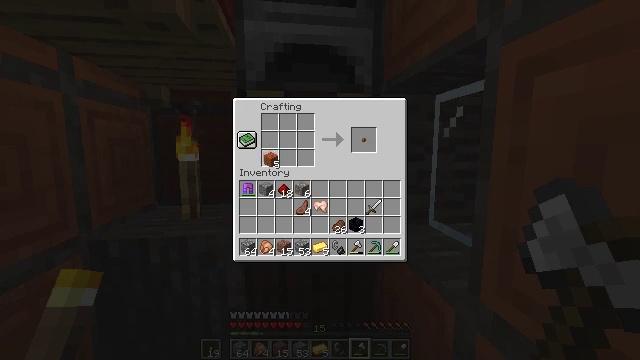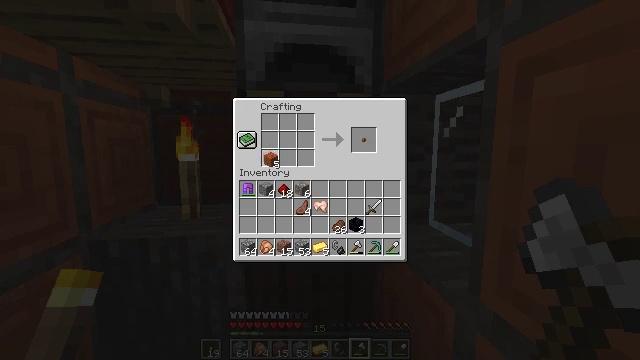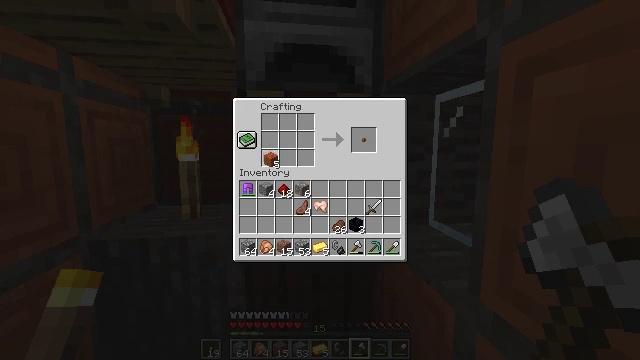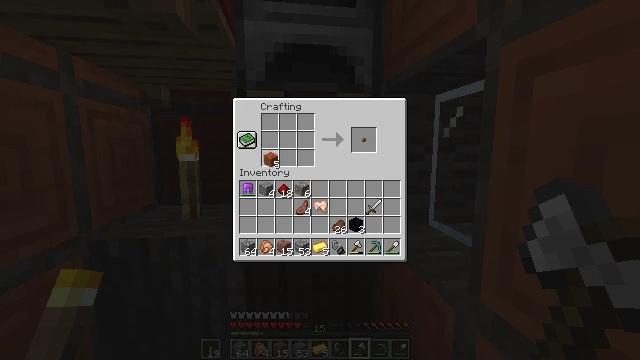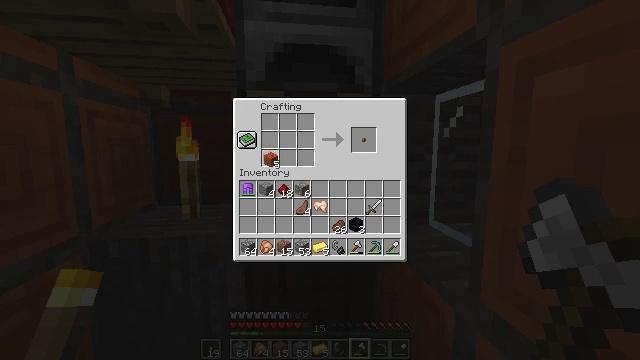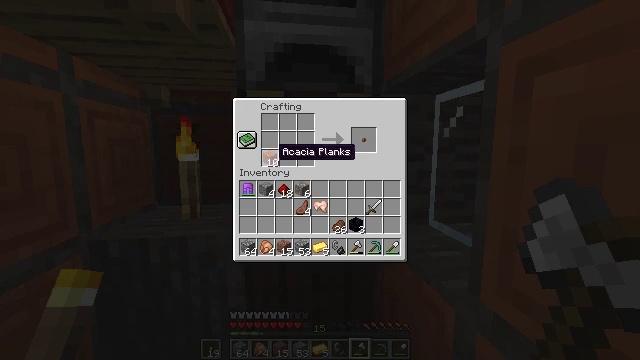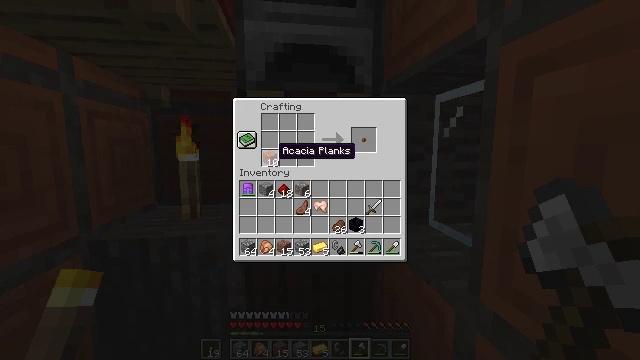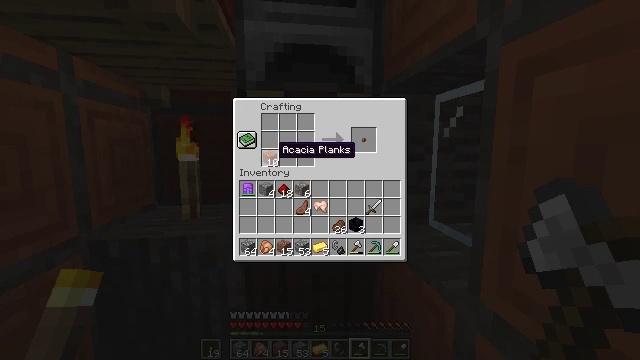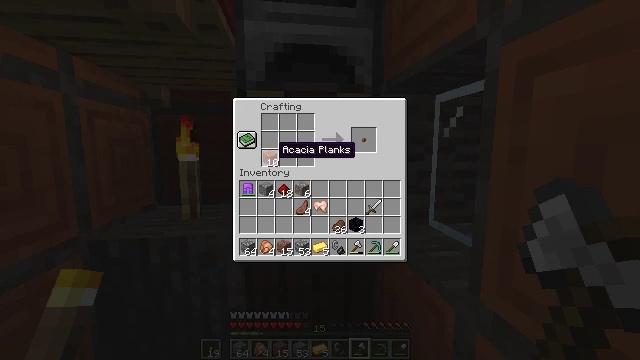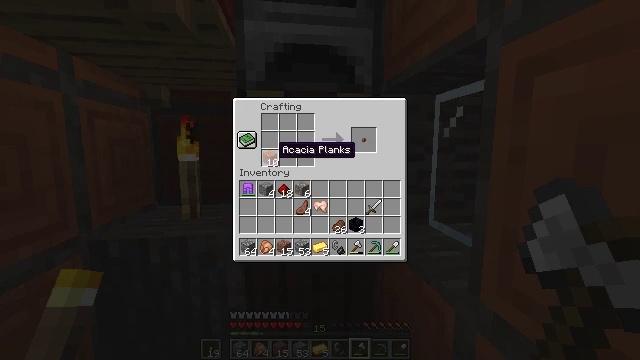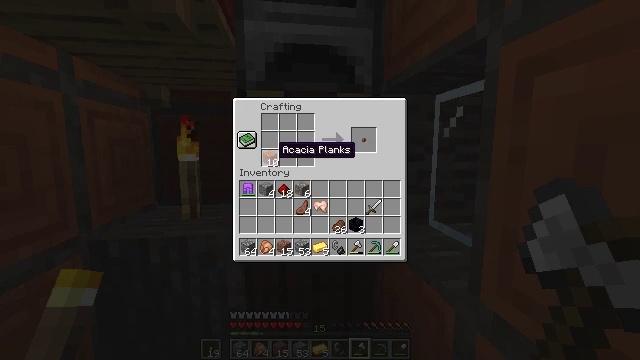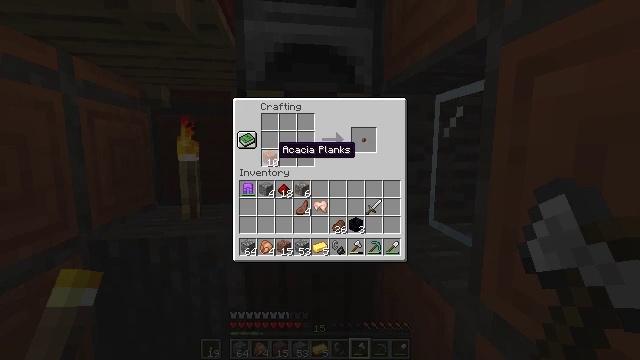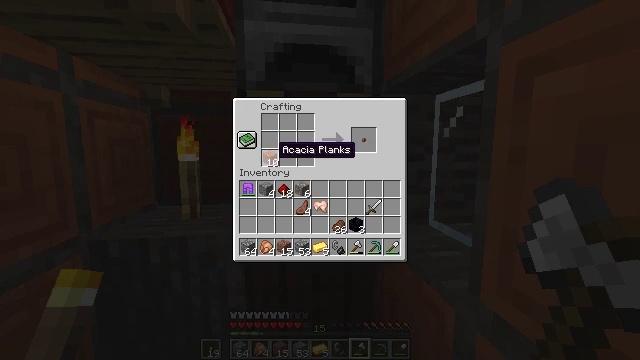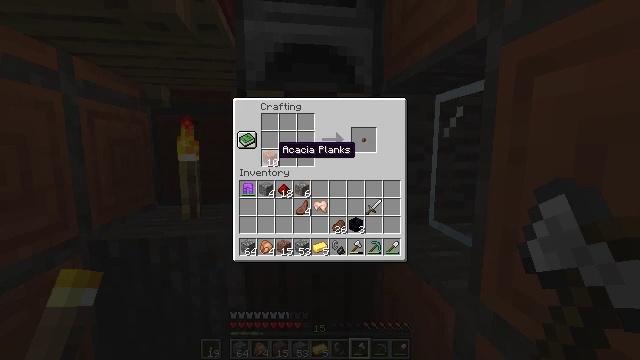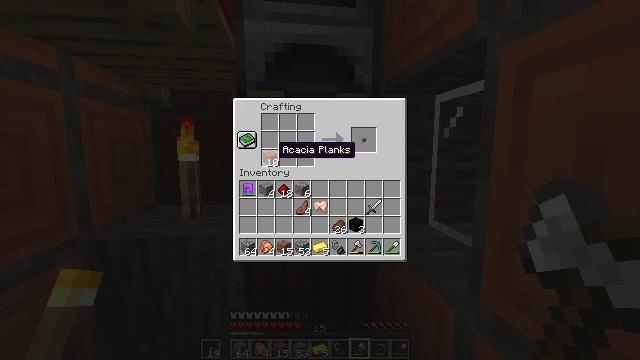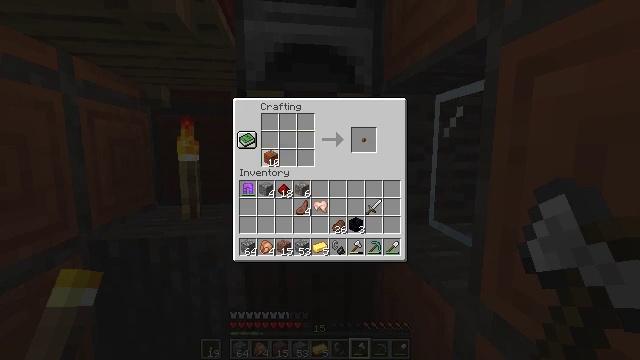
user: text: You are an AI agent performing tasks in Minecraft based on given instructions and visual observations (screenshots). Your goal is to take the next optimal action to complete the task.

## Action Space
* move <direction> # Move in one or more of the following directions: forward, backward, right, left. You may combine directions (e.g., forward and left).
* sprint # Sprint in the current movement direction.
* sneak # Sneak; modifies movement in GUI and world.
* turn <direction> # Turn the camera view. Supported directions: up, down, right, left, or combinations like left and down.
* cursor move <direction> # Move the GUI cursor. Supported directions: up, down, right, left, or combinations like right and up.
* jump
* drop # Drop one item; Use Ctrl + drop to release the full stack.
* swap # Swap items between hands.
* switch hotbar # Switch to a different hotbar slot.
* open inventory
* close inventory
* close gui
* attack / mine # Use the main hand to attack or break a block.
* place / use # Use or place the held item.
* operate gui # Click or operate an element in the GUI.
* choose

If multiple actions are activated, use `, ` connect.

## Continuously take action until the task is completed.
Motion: motion action
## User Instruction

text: Use acacia planks to craft an acacia slab.
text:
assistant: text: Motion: no_op
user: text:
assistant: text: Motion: operate gui
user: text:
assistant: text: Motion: operate gui
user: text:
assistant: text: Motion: operate gui
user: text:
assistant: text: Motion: no_op
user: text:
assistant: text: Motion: no_op
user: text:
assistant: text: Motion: no_op
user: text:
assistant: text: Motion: no_op
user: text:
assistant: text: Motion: no_op
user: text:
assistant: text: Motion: no_op
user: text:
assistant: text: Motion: no_op
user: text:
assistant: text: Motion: no_op
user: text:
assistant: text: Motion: no_op
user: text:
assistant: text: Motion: no_op
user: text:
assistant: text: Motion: operate gui
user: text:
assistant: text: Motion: operate gui
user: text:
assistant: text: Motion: no_op
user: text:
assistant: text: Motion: no_op
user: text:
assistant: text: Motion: no_op
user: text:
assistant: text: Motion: no_op
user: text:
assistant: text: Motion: sneak
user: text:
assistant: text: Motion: sneak
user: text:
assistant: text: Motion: sneak
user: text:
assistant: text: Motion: sneak
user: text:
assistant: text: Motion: sneak
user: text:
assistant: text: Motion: sneak, operate gui
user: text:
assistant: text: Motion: sneak, operate gui
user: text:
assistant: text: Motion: sneak, operate gui
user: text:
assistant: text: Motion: sneak, operate gui
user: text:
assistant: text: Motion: sneak, cursor move right, operate gui